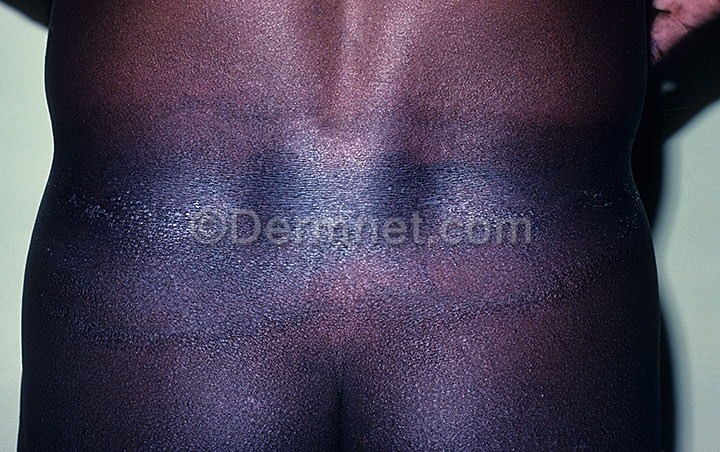
Disease: Poison Ivy Photos and other Contact Dermatitis